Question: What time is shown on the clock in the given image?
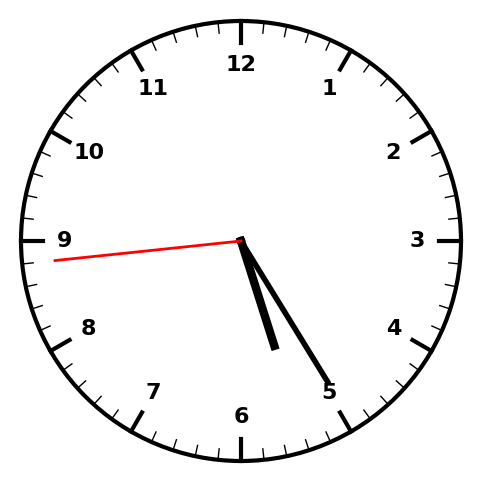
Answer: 05:24:44